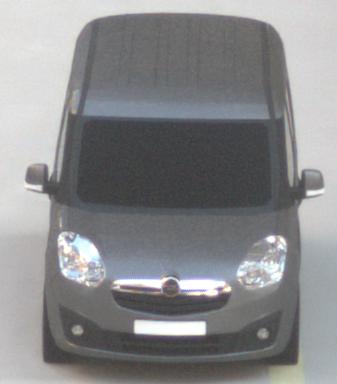
Make: Opel
Model: Combo Combi L1H1 1.4
Detailed model: Combo (D) Combi
Model produced from: 2012/01
Model produced until: 2013/11
Doors: 5
Color: gray
Road condition: dry road
Daytime: sunrise or sunset
Contrast: low contrast